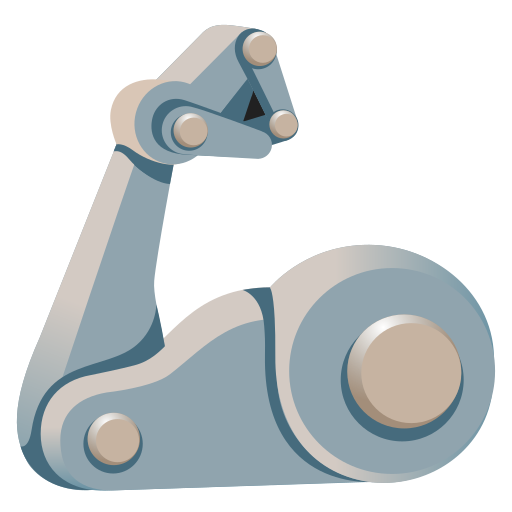
Emoji: 🦾